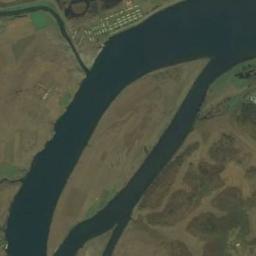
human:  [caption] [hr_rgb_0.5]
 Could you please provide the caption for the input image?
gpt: The river goes through bare land and green grass .

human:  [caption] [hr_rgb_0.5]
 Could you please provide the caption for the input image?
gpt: The land is flat around the river .

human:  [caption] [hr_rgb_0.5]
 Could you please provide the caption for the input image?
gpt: A curved turquoise river with small islands on both sides of the shore, With green and tan mixed ground and buildings .

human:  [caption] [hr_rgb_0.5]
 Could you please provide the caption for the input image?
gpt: The deep blue river with a big channel bar goes through the flat ground .

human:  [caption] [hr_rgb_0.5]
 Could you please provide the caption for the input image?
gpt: There are brown bare land around the river .